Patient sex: M
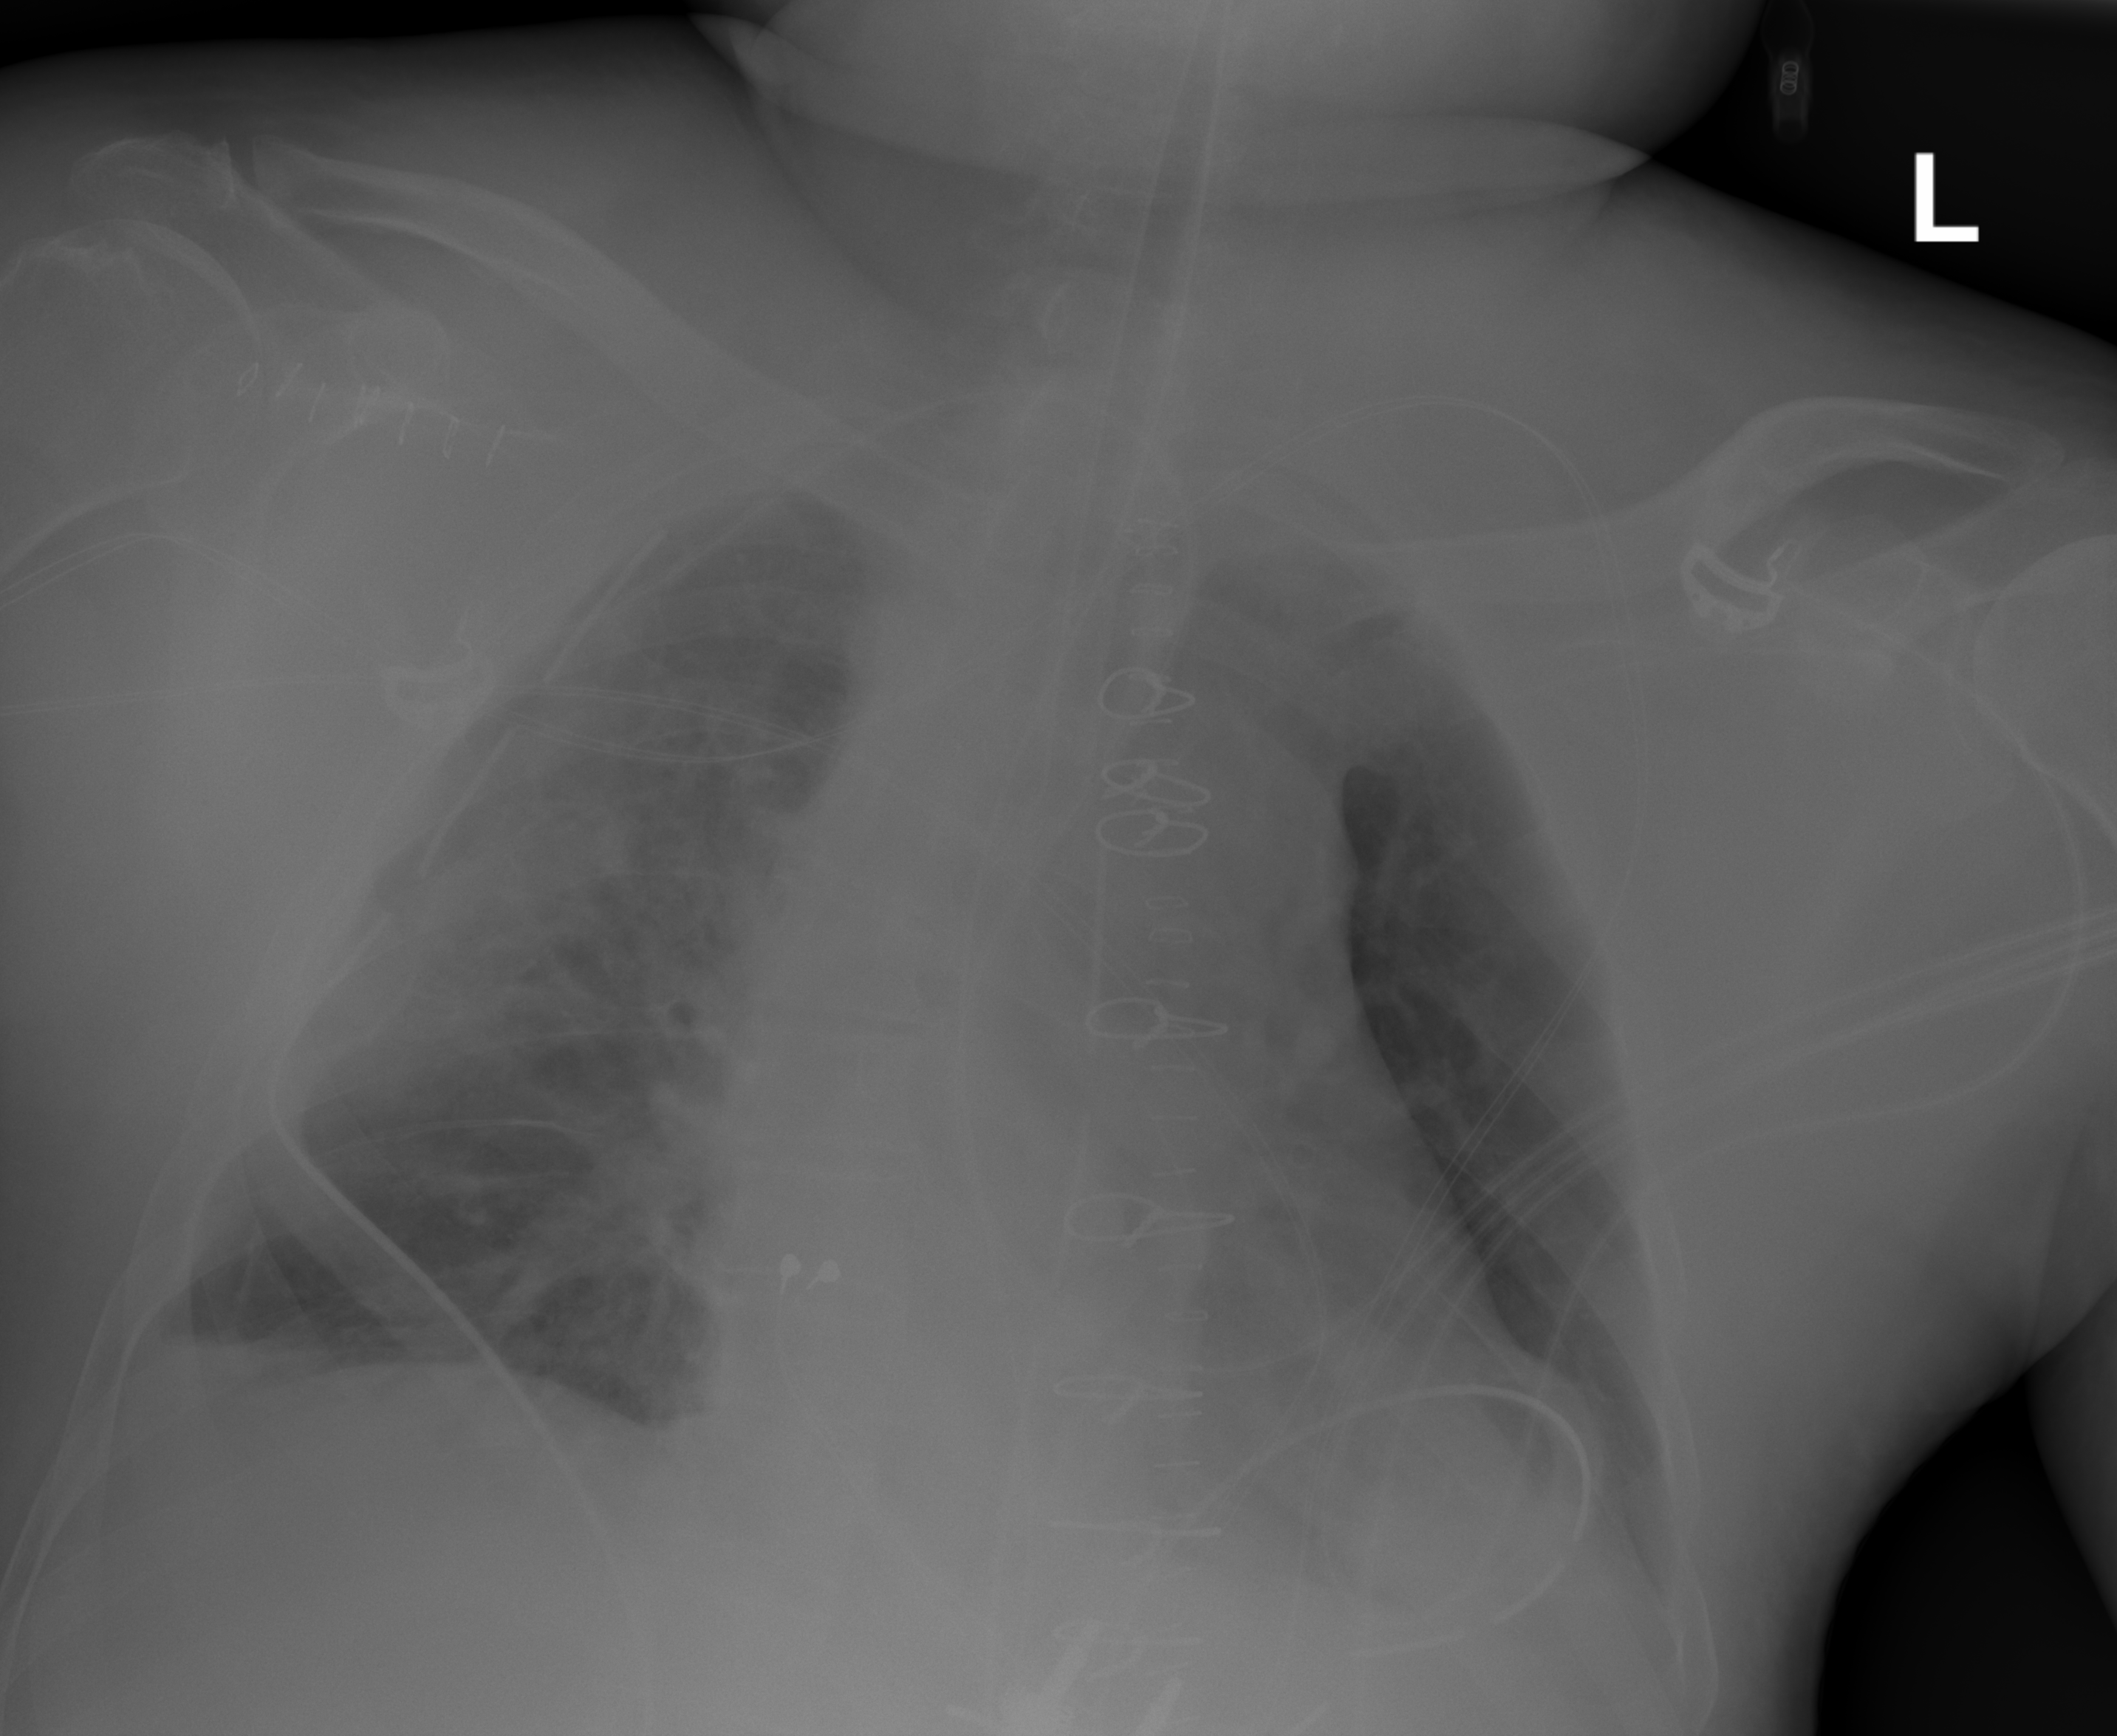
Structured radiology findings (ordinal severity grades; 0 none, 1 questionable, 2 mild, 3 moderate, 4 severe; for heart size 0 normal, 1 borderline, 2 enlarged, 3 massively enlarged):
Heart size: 0
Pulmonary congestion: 1
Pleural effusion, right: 1
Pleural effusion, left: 2
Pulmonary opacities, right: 2
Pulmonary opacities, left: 0
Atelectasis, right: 2
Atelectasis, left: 2